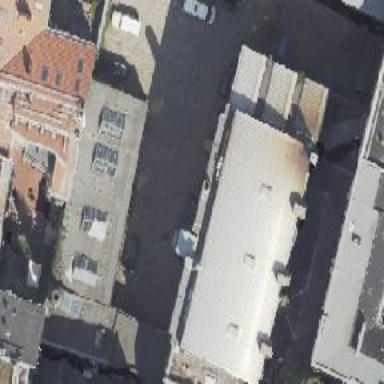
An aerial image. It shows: Commercial building.